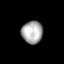
Tissue: lung
Cell type: Epithelial cells
Senescence score: 0.1237
Nuclear area (px): 468
Mean DAPI intensity: 170.113